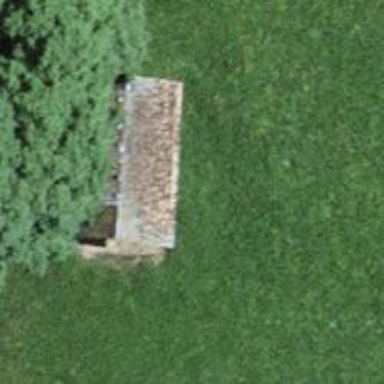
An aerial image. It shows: Barn.